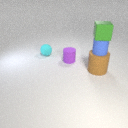
large brown rubber cylinder to the right of small purple rubber cylinder